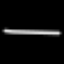
Label: line